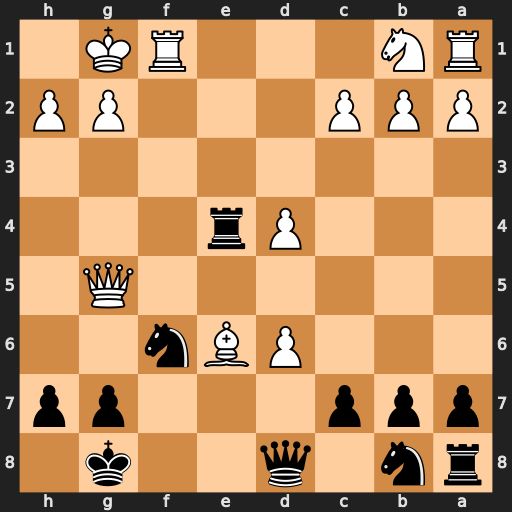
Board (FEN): rn1q2k1/ppp3pp/3PBn2/6Q1/3Pr3/8/PPP3PP/RN3RK1
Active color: b
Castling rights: -
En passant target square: -
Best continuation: Rxe6